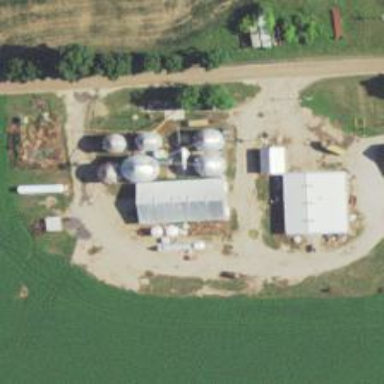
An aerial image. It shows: Silo building.